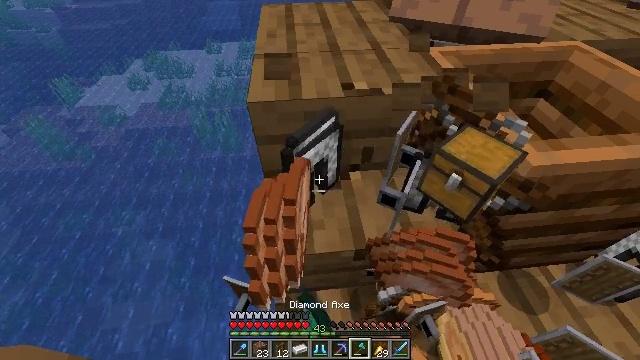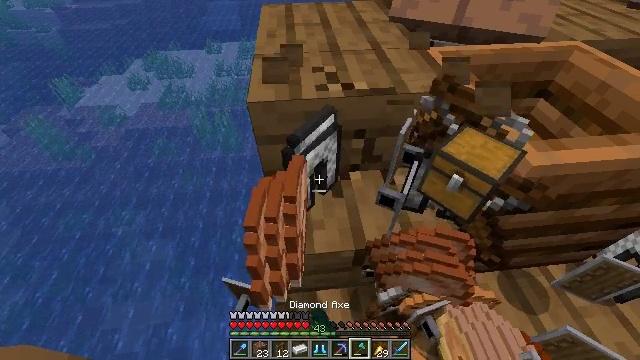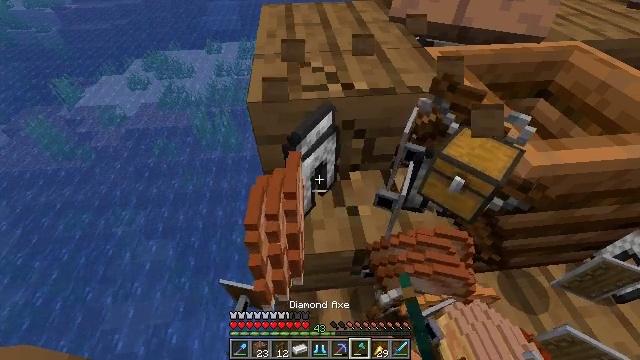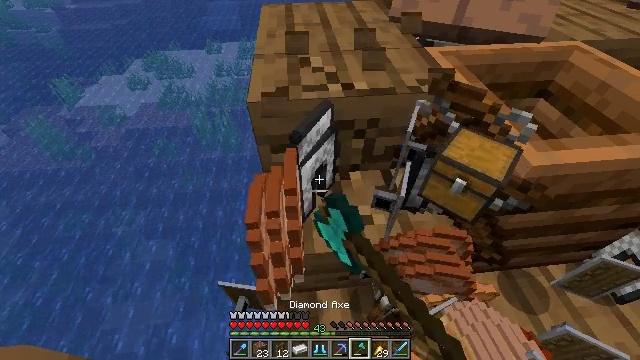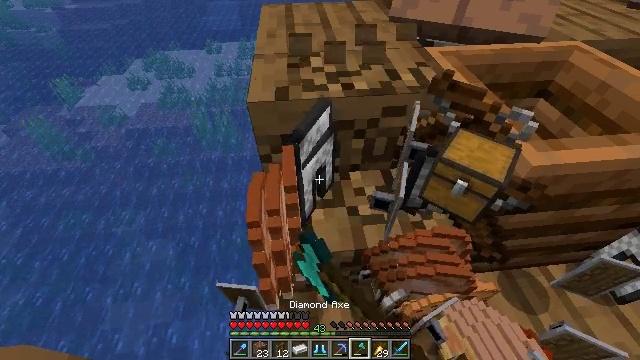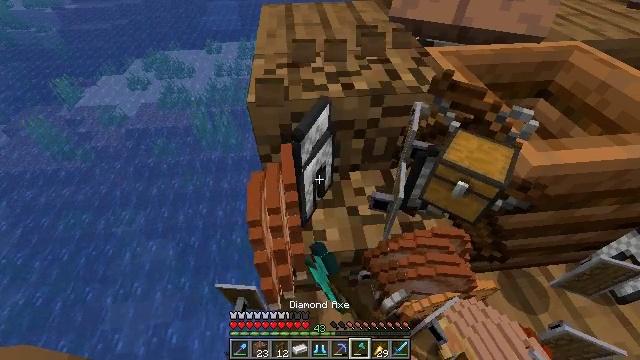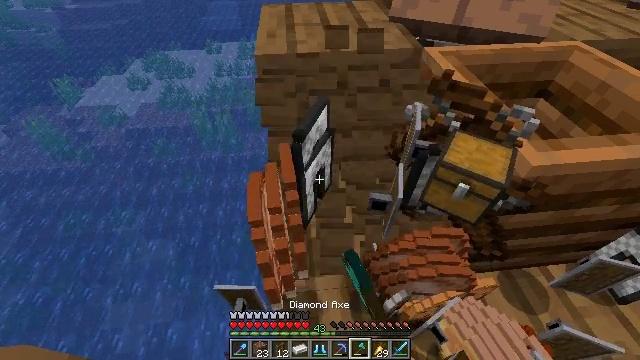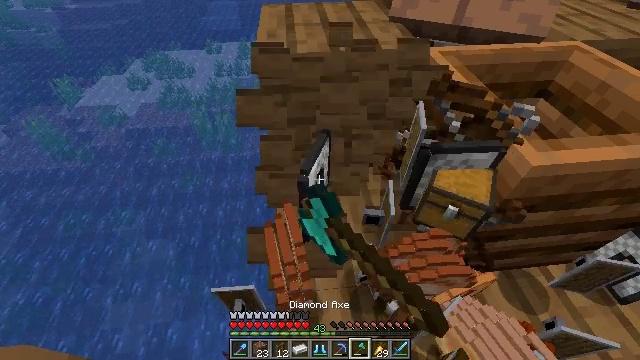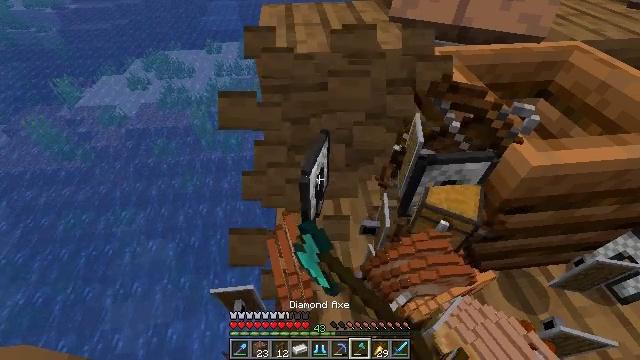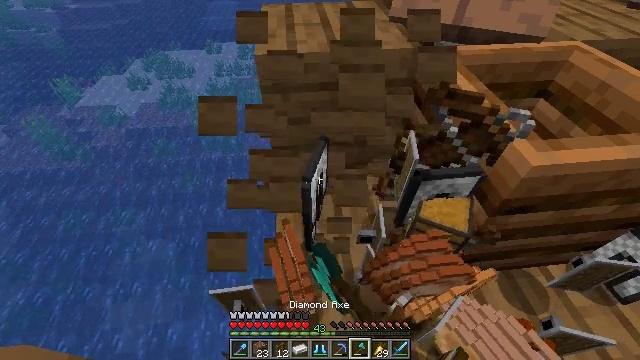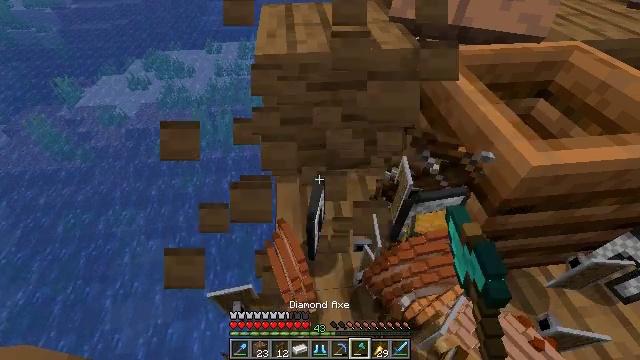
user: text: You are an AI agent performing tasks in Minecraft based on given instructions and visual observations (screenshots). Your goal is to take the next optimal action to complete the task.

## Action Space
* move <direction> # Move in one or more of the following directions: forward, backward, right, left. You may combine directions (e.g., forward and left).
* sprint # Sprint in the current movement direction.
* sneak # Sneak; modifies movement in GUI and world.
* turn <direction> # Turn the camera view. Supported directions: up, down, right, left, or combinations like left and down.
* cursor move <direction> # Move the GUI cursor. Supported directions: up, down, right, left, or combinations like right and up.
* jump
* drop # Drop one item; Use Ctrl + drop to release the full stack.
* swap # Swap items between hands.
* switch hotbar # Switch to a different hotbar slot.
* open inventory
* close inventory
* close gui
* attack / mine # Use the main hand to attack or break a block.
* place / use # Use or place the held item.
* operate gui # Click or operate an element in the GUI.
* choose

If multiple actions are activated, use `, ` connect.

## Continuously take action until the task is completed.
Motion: motion action
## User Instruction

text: Break the spruce stairs for wood.
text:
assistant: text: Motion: attack / mine
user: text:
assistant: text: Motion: attack / mine
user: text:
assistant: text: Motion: attack / mine
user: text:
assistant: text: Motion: attack / mine
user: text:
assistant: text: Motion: attack / mine
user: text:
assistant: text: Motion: attack / mine
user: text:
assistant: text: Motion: attack / mine
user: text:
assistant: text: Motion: attack / mine
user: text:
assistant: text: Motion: attack / mine
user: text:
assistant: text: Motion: attack / mine
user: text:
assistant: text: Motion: attack / mine